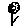
Label: flower